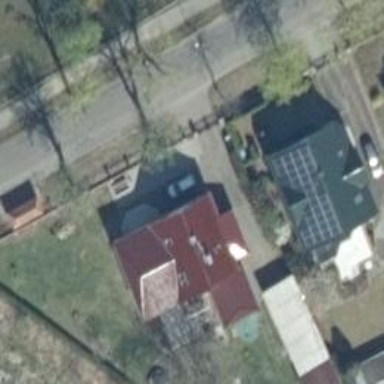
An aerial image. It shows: Detached building.